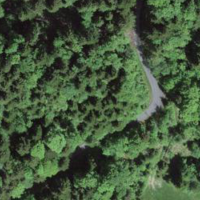
EUNIS habitat code: 44
Species observed at this site:
Petasites albus